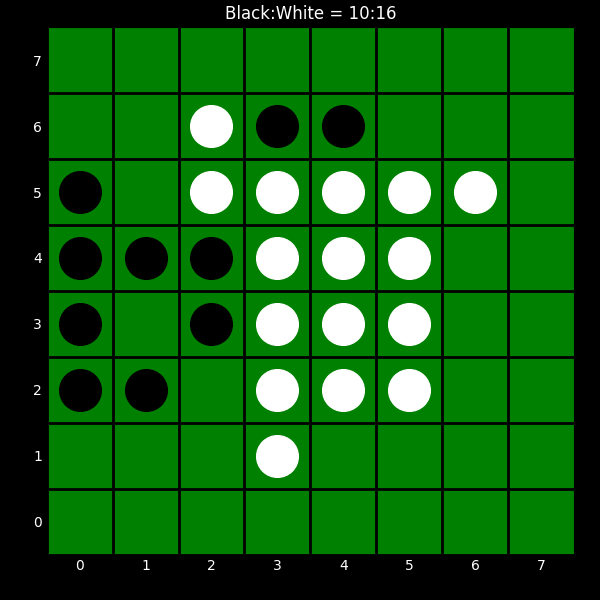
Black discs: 10
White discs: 16